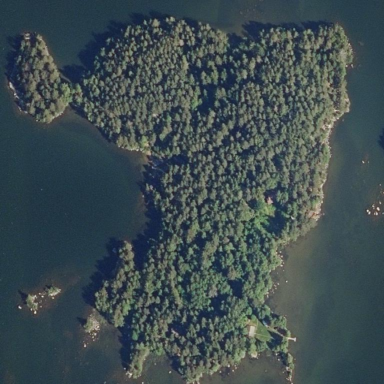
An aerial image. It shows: Islet.